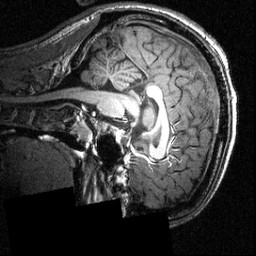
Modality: T1w
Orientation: sagittal
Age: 21
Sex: male
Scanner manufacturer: siemens
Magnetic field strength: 3.951 T
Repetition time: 1.5 s
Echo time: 0.00335 s